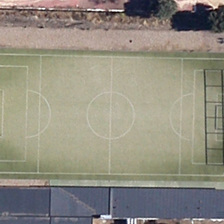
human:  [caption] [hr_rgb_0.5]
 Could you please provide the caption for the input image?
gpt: several green trees are near a football field .

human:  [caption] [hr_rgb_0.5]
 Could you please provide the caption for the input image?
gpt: the football field is half-old since its turf has been seriously worn .

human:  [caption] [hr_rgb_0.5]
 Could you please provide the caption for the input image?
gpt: several green trees are near a football field .

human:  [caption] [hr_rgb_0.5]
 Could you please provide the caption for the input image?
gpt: the football field is half-old since its turf has been seriously worn .

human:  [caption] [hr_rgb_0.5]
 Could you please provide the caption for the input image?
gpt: several green trees are near a football field .